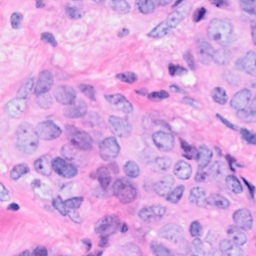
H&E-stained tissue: Breast